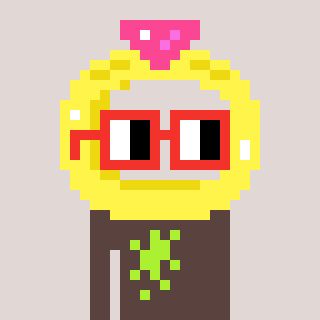
a pixel art character with square red glasses, a ring-shaped head and a darkbrown-colored body on a warm background